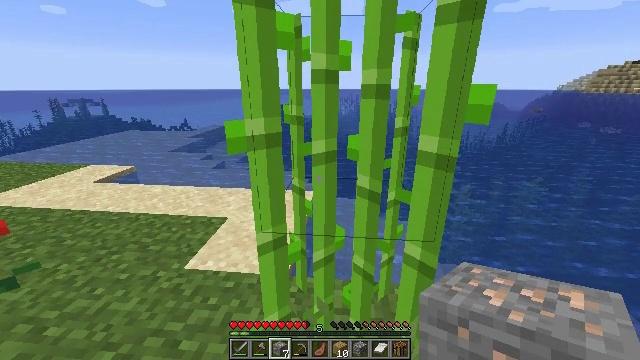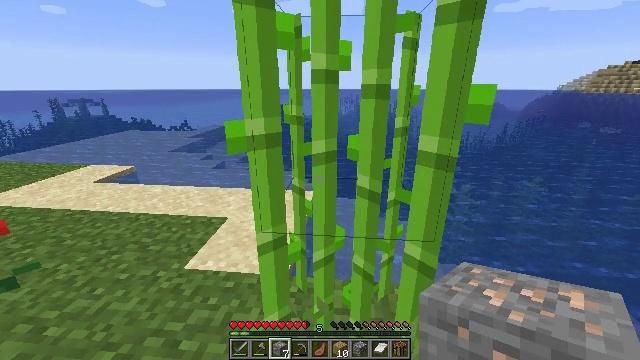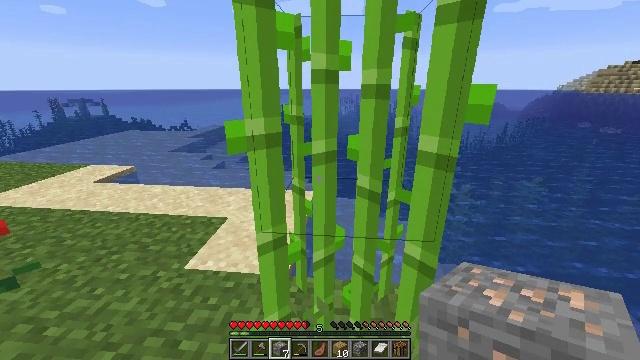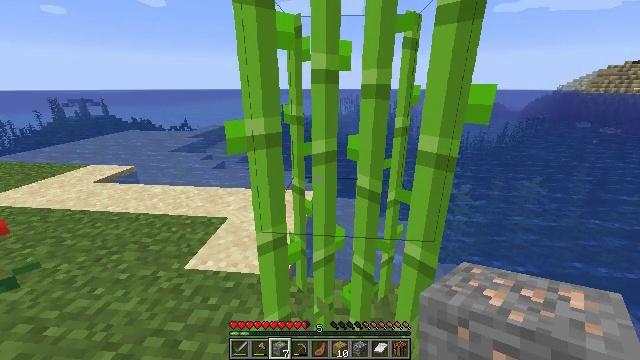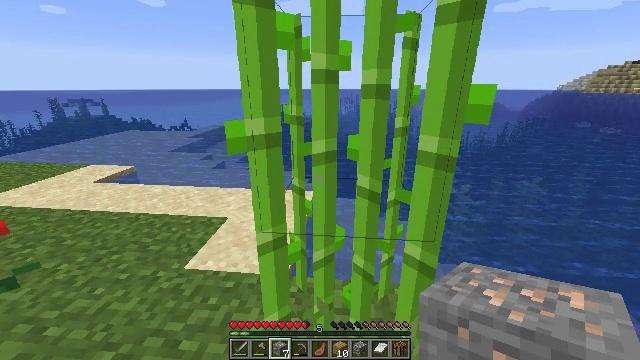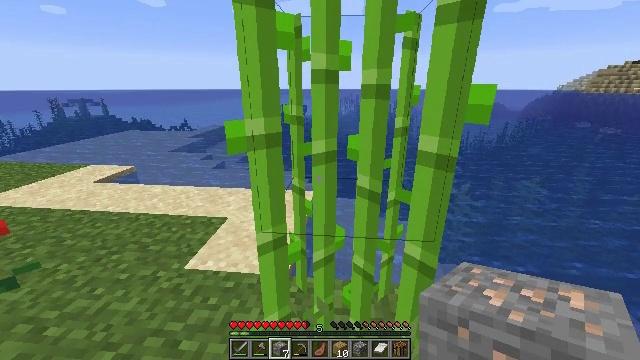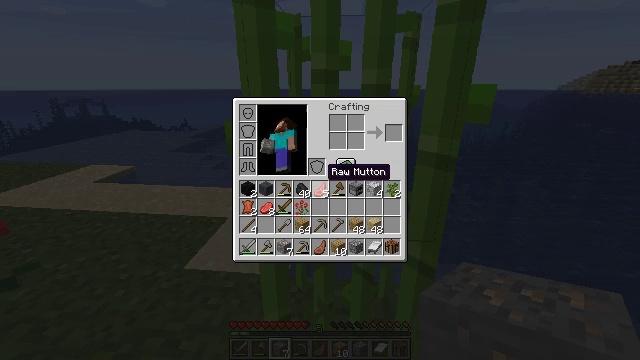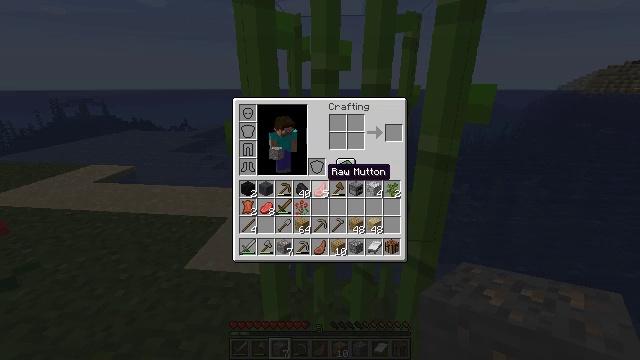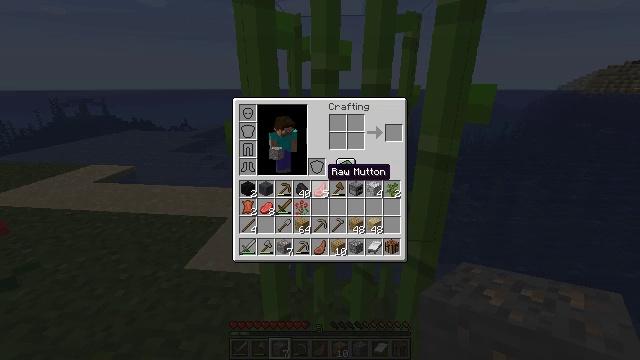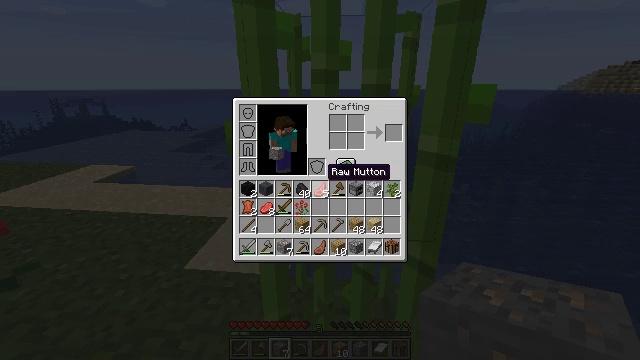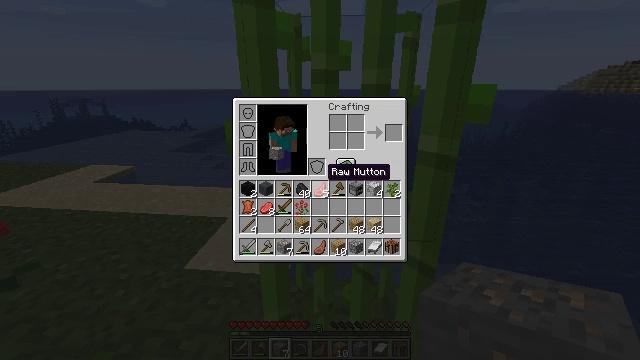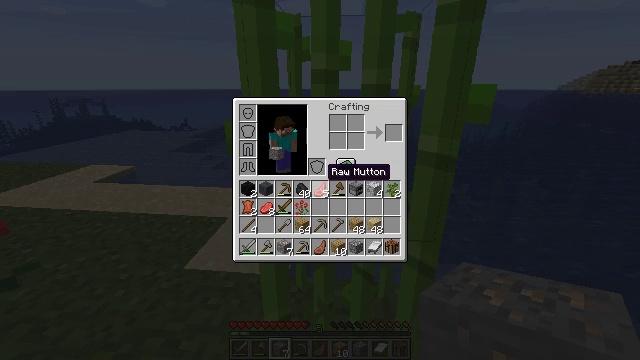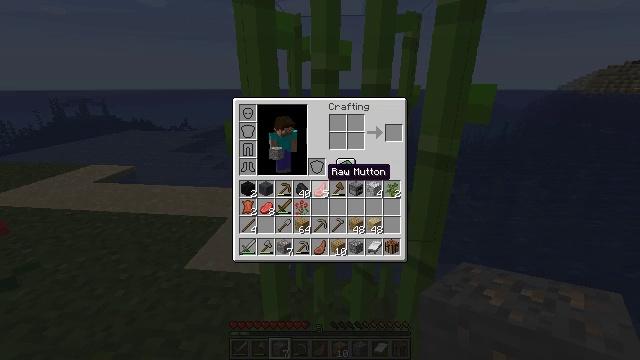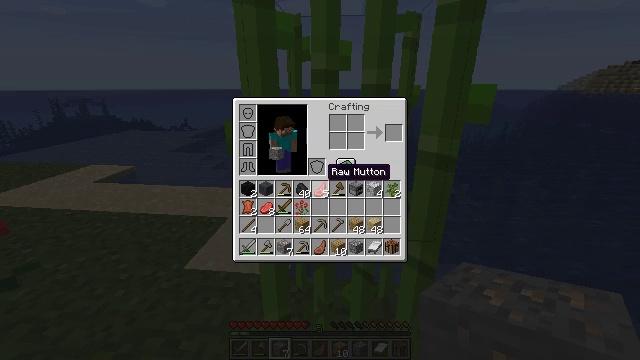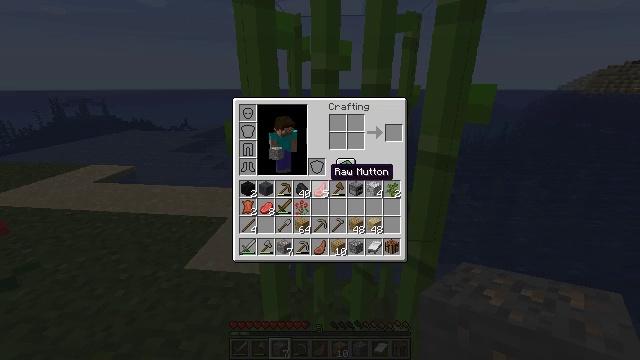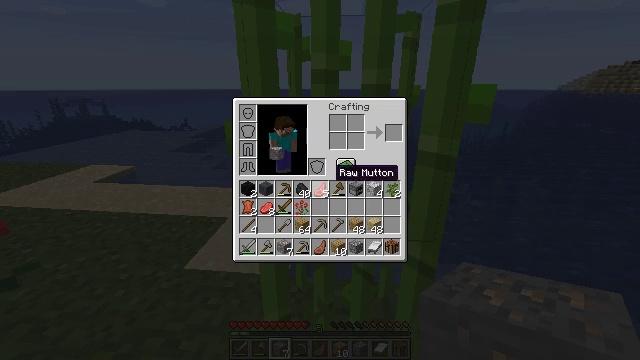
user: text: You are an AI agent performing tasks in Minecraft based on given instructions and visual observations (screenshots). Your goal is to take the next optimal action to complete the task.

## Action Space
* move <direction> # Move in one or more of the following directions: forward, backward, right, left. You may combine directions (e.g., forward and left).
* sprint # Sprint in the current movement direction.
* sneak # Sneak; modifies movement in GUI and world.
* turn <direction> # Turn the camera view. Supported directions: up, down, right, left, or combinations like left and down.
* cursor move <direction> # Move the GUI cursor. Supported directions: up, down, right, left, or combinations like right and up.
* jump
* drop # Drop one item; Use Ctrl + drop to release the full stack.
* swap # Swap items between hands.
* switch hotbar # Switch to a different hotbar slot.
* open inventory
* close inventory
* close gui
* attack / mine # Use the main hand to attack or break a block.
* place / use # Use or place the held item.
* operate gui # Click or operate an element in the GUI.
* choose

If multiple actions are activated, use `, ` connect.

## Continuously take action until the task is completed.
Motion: motion action
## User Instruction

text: Break the sugar cane.
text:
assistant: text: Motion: no_op
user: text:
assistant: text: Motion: no_op
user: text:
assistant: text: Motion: no_op
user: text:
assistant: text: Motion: no_op
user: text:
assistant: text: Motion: no_op
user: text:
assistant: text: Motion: open inventory
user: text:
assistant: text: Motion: open inventory
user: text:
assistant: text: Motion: open inventory
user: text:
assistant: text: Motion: open inventory
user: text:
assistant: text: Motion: no_op
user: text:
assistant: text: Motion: no_op
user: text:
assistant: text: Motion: no_op
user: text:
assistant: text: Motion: no_op
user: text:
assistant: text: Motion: no_op
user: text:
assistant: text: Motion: no_op
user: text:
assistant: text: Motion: cursor move right
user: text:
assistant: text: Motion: no_op
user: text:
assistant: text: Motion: cursor move down
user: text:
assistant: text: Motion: no_op
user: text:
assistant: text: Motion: no_op
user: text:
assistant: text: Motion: no_op
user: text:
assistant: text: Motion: no_op
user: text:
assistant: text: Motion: no_op
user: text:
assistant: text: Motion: no_op
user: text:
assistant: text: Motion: cursor move down
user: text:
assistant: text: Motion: no_op
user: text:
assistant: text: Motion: no_op
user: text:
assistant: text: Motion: no_op
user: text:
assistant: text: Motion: no_op
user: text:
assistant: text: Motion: no_op